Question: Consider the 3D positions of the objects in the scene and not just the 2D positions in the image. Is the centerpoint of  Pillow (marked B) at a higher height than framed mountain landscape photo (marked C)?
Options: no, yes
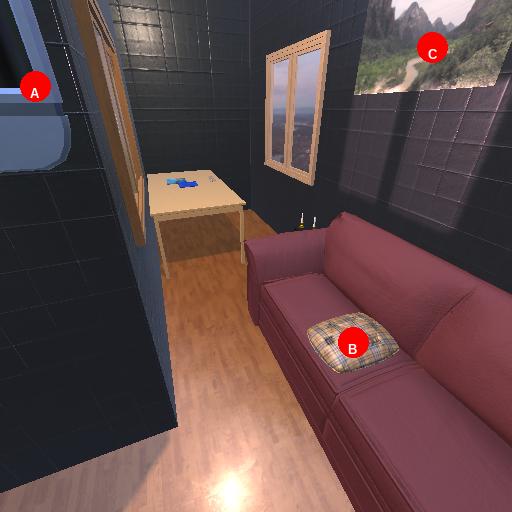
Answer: no